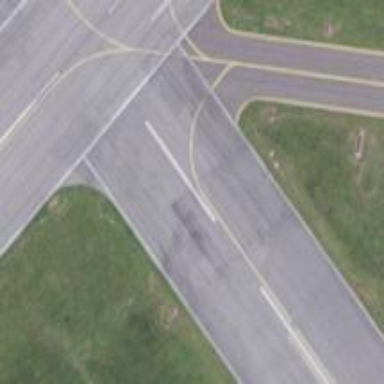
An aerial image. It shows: View of taxiway at the airport.